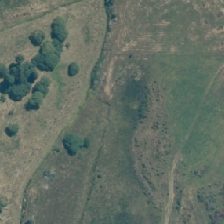
Land cover: herbaceous_freshwater_vege